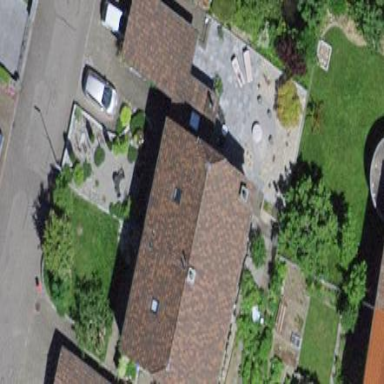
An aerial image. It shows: Half-hipped roof on semi-detached house.